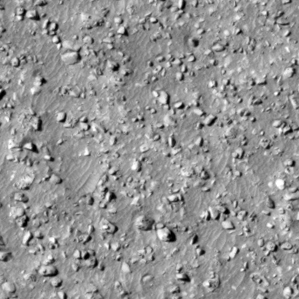
Label: non_frost